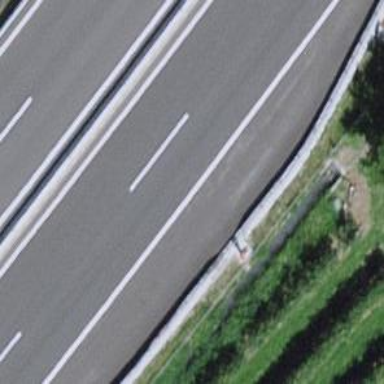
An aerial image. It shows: Asphalt motorway.